Question: I have 'spinner' items showing like this

On 4.1+ My 'AutoCOmpleteTextView' shows the same. However in 5.0+ the 'AutoCompleteTextView' shows white dropdown where spinner shows the same Black as above.
How can i set 'AutoCompleteTextView' to show old black,
Something
> spUniversity.setDropDownBackgroundResource()
What resource to put here.
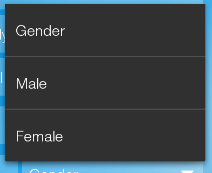
Answer: What i did was went to android sdk resources and get the standard spinner background and replaced it with popupbackground.